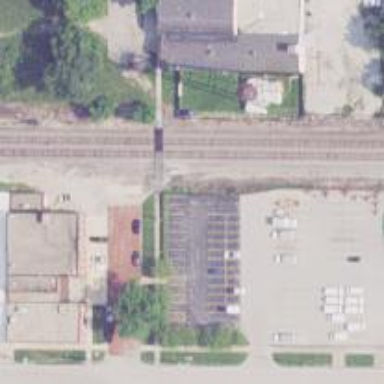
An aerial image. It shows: Railway crossing.